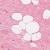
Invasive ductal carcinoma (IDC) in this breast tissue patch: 0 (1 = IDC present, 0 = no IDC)